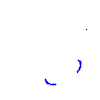
Particle: kaon